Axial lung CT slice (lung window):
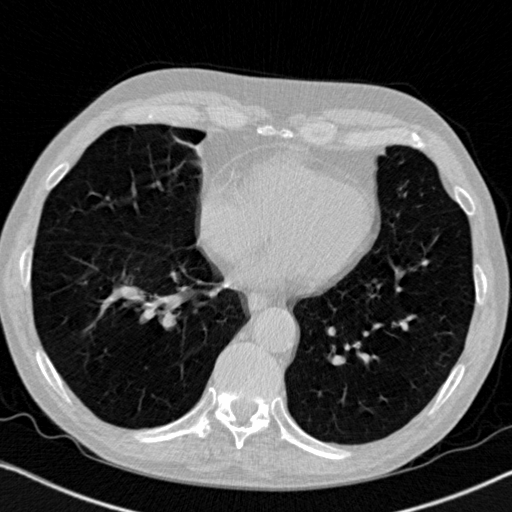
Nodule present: no